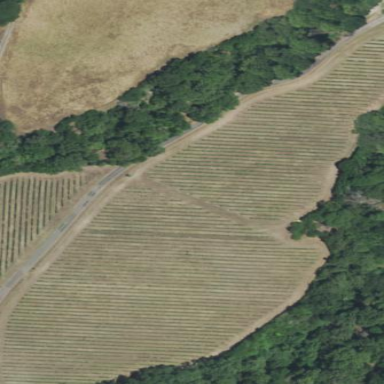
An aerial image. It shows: Vineyard growing wine grapes.